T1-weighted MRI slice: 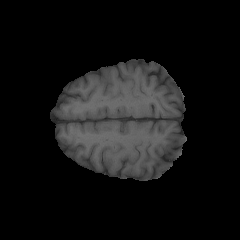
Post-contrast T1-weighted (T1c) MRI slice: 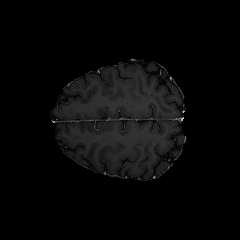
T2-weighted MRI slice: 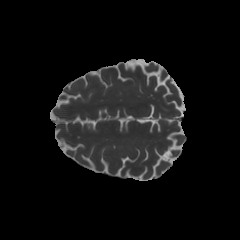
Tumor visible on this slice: no